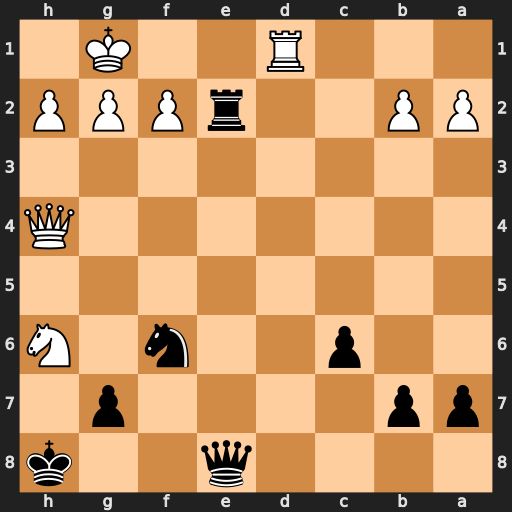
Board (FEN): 4q2k/pp4p1/2p2n1N/8/7Q/8/PP2rPPP/3R2K1
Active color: b
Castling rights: -
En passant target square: -
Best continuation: Re1+ Rxe1 Qxe1#